Question: Just starting off with node.js and following <URL> but I am stuck on URL routing part.
here is the code from the book itself:
'''
var http = require('http');
var path = require('path');
var pages = [
{route: '', output: 'Woohoo!'},
{route: 'about', output: 'A simple routing with Node example'},
{route: 'another page', output: function() {return 'Here's '+this.route;}},
];
http.createServer(function (request, response) {
var lookup = path.basename(decodeURI(request.url));
pages.forEach(function(page) {
if (page.route === lookup) {
response.writeHead(200, {'Content-Type': 'text/html'});
response.end(typeof page.output === 'function'? page.output() : page.output);
}
});
if (!response.finished) { // couldn't find any documentation for response.finished
response.writeHead(404);
response.end('Page Not Found!');
}
}).listen(8080);
console.log('Server started');
'''
---
Though code runs without any errors and seems it does what they meant but looking to the <URL> and searching on Google for 'response.finished' doesn't yields any result.
and here is the quote from the book in context of explaining 'response.finished'

Could you please explain what the actually meant by that quotation or any citation for 'response.finished'.
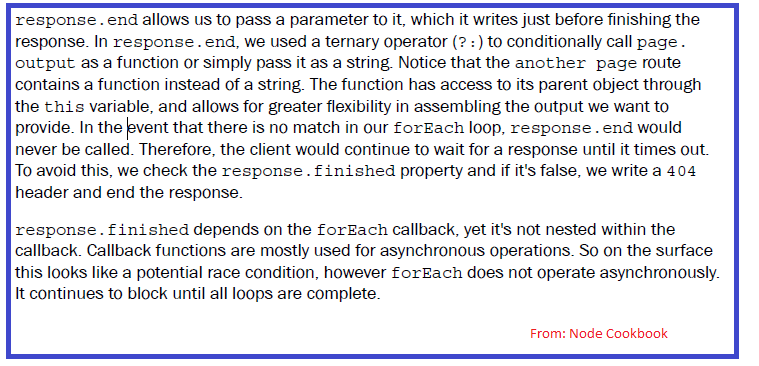
Answer: It's declared <URL>.
I actually have to disagree with the comment about it not being a race condition, because I think it is. Even though 'forEach' isn't asynchronous itself, in this case it calls asynchronous functions ('writeHead()' and 'end()'). If those functions take a bit of time, the check for 'response.finished' might be called too soon and you'll end up with an error.
Also, I wonder if 'finished' should be used at all. It's not documented and not exposed to the outside world through a method. In other words, it might work now but there's no guarantee it will keep working in the future.